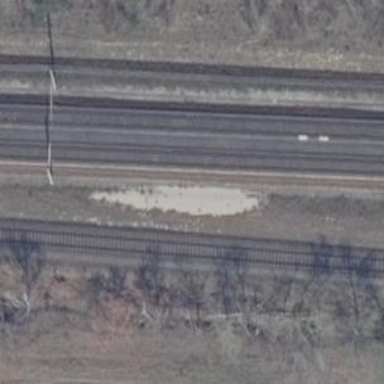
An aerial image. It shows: Railway milestone.